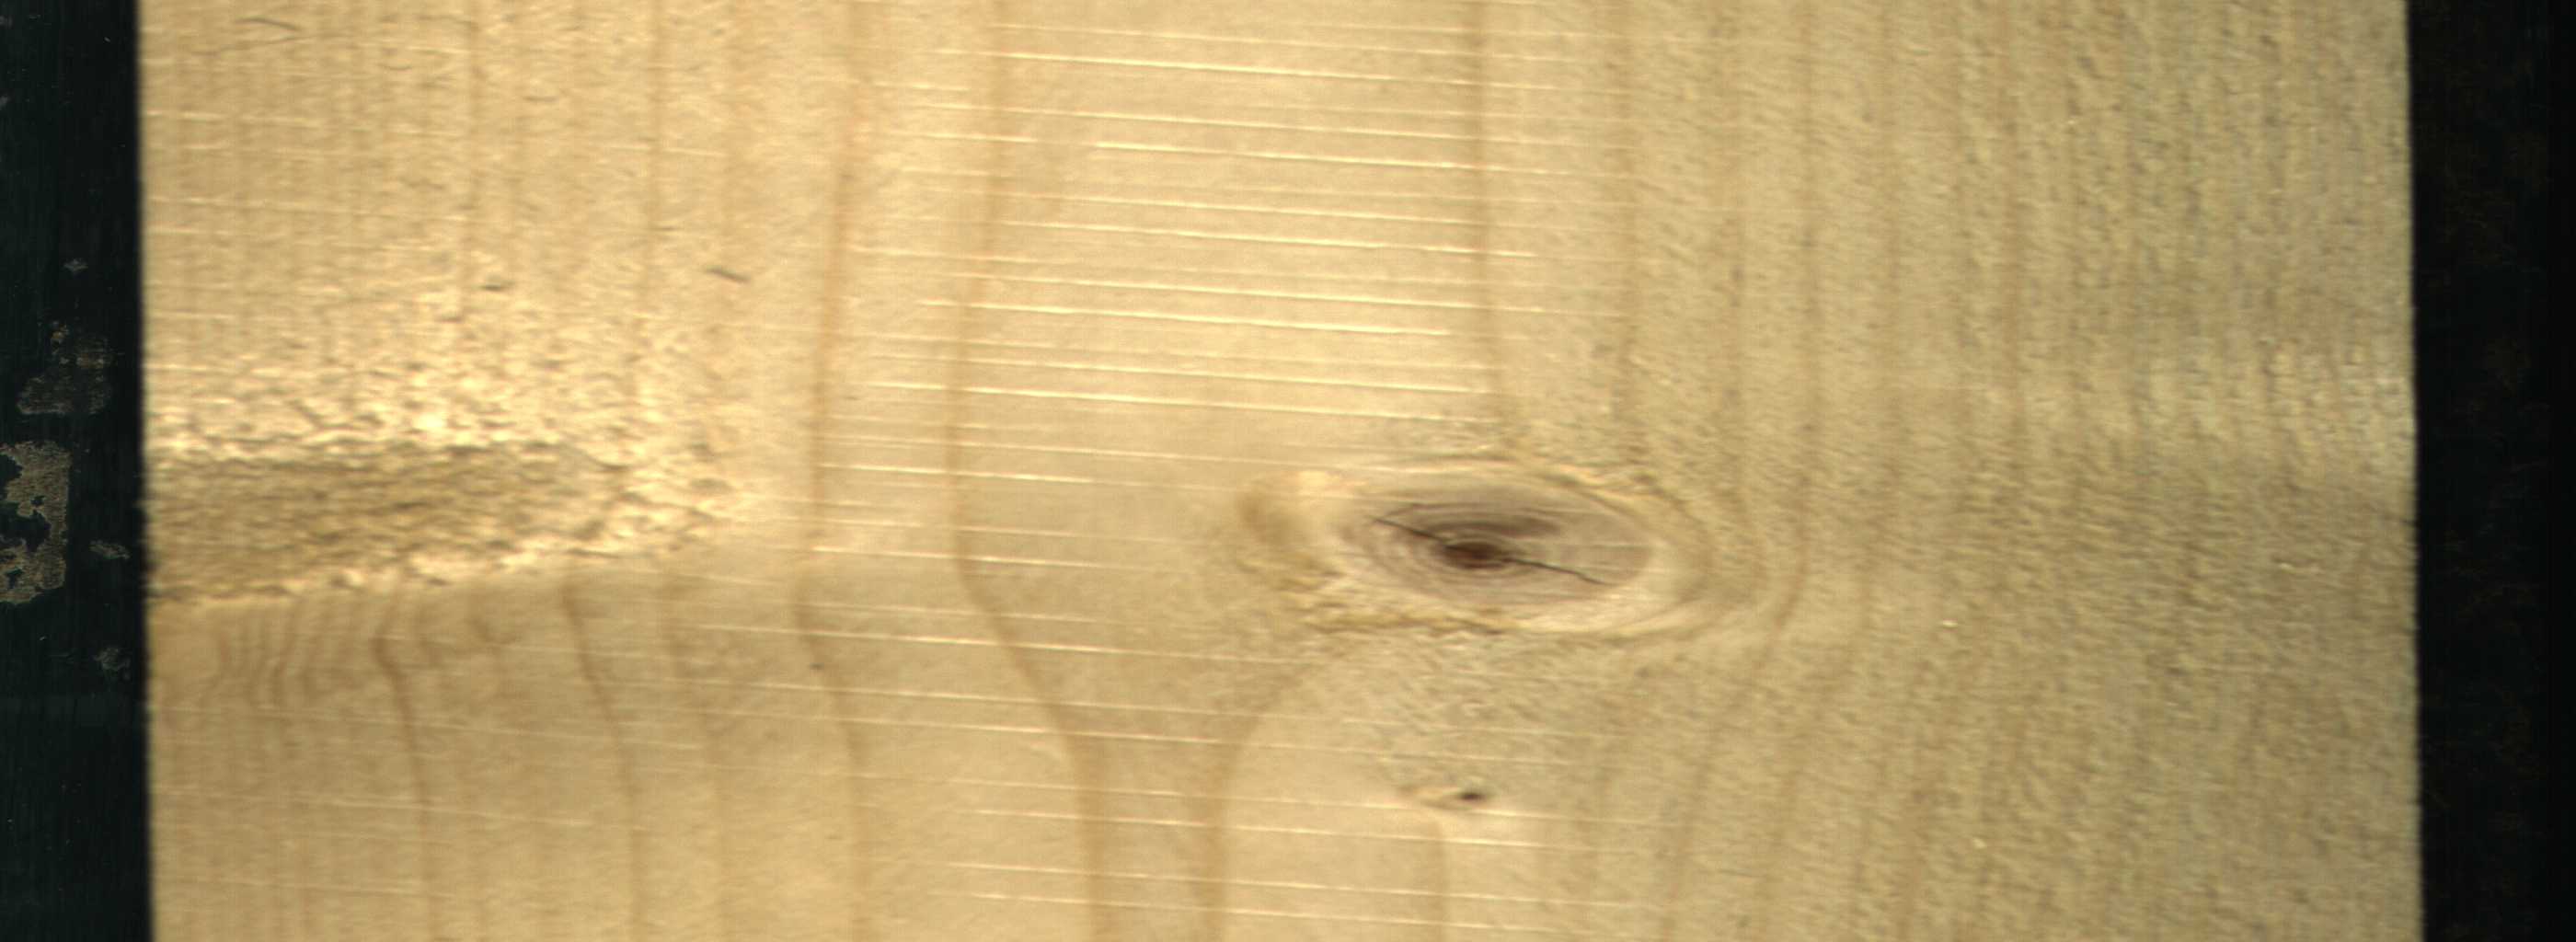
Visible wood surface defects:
knot_with_crack